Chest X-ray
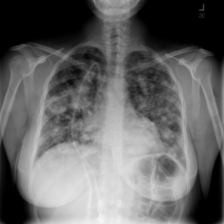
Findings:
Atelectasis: negative
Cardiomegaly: negative
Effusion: negative
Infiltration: negative
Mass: negative
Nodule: negative
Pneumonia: negative
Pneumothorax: negative
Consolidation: negative
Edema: negative
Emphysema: negative
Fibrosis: negative
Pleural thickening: negative
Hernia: negative